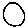
Label: circle